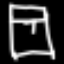
Label: bed